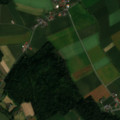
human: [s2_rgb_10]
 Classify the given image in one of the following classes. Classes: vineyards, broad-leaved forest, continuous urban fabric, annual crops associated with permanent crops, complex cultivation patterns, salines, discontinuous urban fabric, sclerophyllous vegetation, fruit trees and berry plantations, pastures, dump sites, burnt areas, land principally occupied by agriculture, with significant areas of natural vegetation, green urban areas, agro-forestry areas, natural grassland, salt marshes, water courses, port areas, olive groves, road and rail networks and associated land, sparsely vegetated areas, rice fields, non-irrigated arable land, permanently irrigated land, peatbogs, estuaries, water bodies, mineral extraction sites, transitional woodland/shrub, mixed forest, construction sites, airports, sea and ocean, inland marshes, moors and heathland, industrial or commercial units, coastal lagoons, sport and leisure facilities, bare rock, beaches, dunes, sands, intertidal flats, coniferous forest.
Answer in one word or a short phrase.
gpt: non-irrigated arable land, land principally occupied by agriculture, with significant areas of natural vegetation, mixed forest, transitional woodland/shrub